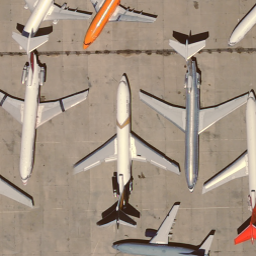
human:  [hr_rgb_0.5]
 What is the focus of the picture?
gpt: airplane